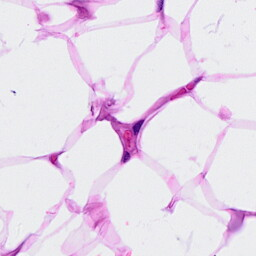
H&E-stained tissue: Breast